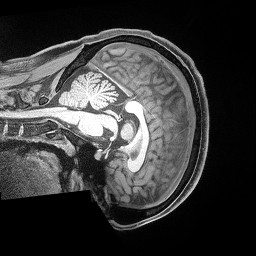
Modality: T1w
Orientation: sagittal
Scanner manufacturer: siemens
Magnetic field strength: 3 T
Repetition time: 2.53 s
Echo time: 0.00169 s